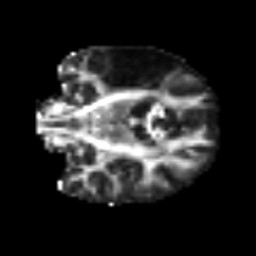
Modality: FA
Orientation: coronal
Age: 66
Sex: male
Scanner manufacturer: siemens
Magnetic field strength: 3 T
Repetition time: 5.6 s
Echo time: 0.082 s